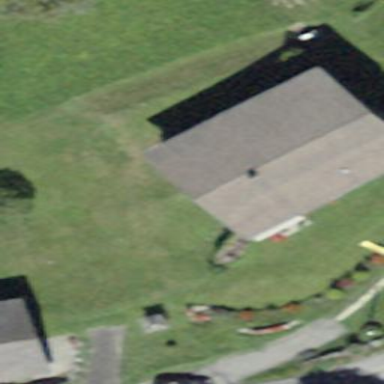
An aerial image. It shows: Simple house.